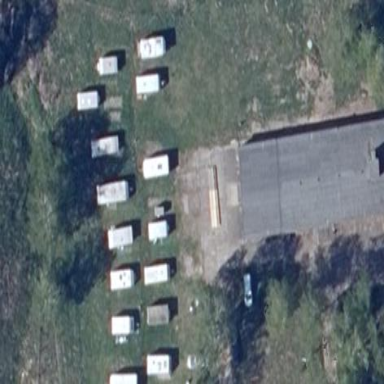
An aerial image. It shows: Caravan site for tourism.